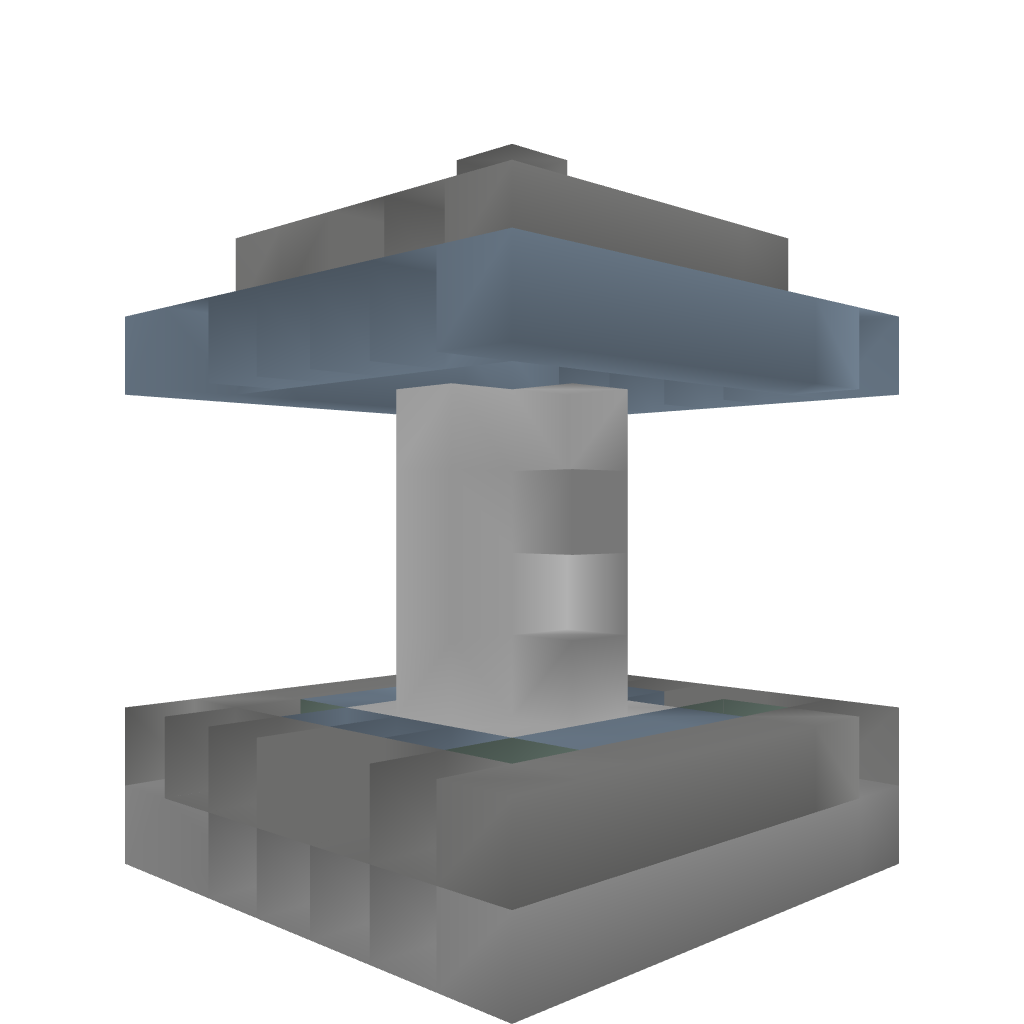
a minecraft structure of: Chafariz/Fonte - Fountain